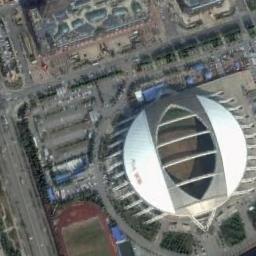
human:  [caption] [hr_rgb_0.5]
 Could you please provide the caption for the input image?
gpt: There are many cars on the road near the stadium .

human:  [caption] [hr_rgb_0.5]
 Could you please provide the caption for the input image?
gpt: The stadium is on the bare land next to some buildings and roads .

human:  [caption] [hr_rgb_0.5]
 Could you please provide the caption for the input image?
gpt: The circular stadium is covered with a dome and is a road away from the residential area .

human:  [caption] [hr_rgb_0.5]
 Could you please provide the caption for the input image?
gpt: This stadium is a baseball field .

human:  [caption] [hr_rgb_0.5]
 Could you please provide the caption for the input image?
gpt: There are some buildings around the stadium with a white roof .